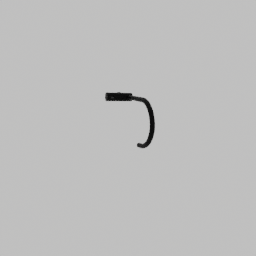
Label: appliances